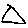
Label: triangle